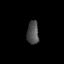
Tissue: prostate
Cell type: Epithelial cells
Senescence score: 0.3527
Nuclear area (px): 266
Mean DAPI intensity: 77.921